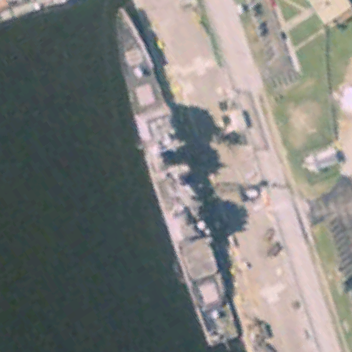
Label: cruiser